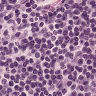
Metastatic tissue present: no